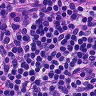
Metastatic tissue present: no